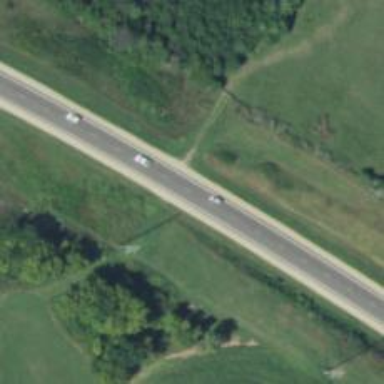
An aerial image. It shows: Asphalt road designated as trunk highway.